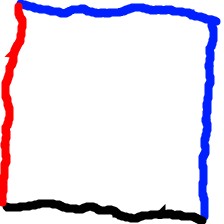
Shape: square